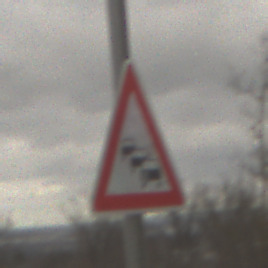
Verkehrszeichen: Stau
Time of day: Midday
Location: Outdoor (Nature)
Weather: Overcast
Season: NotSpecified
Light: Natural